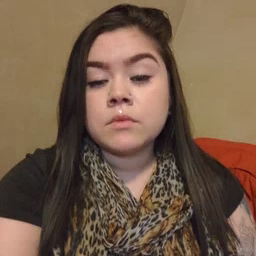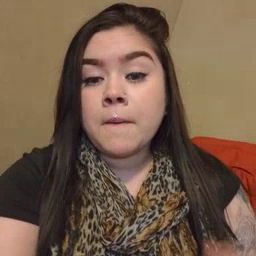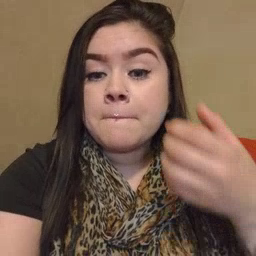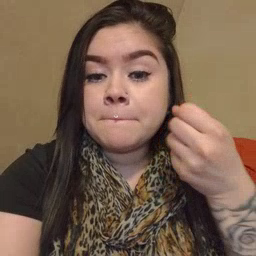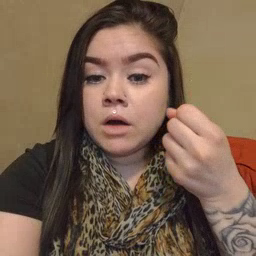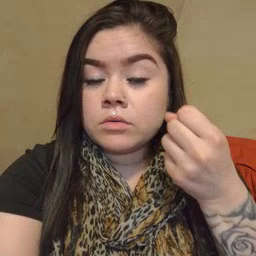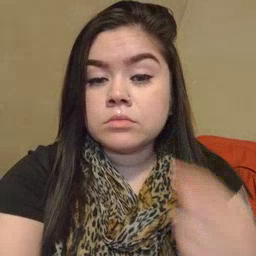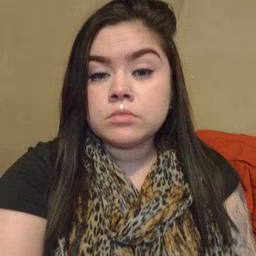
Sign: milk